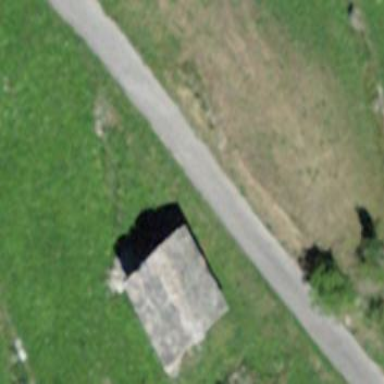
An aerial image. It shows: Rural barn.